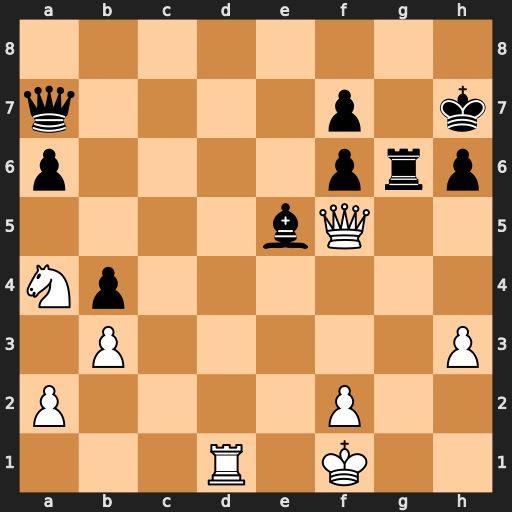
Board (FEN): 8/q4p1k/p4prp/4bQ2/Np6/1P5P/P4P2/3R1K2
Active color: w
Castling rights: -
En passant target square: -
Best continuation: Rd7 Qxd7 Qxd7